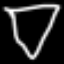
Label: diamond